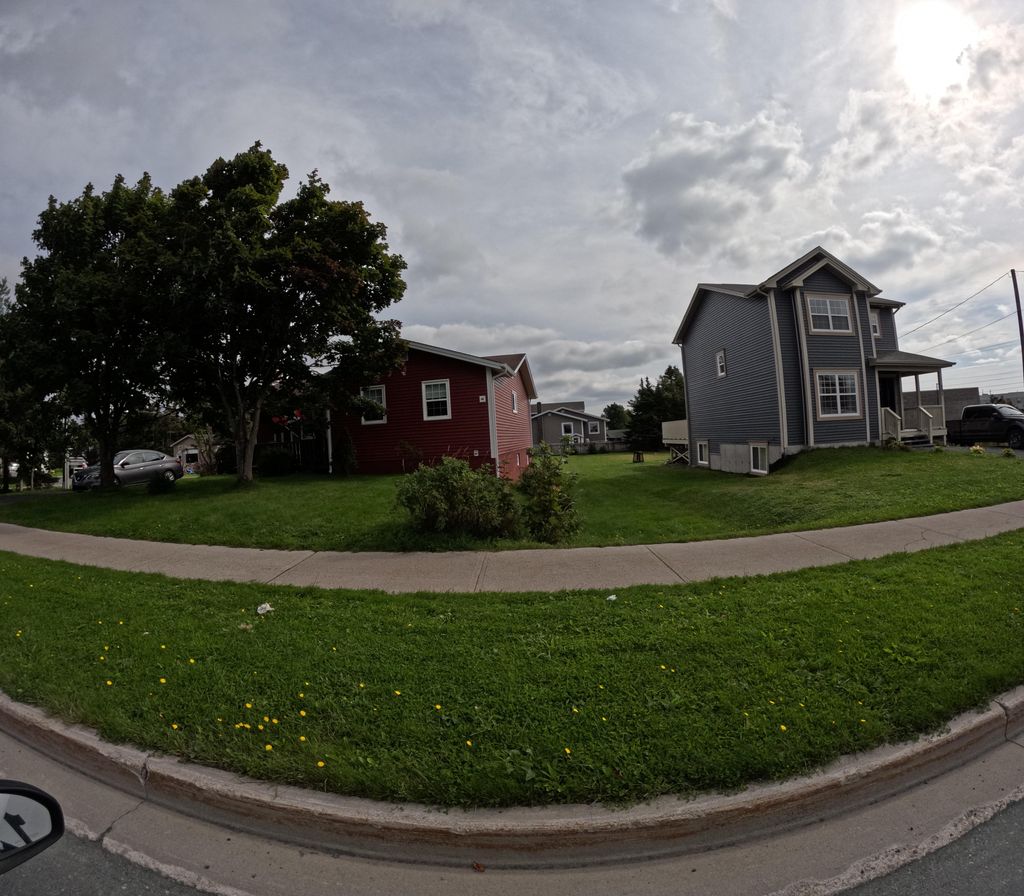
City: st_johns